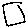
Label: square